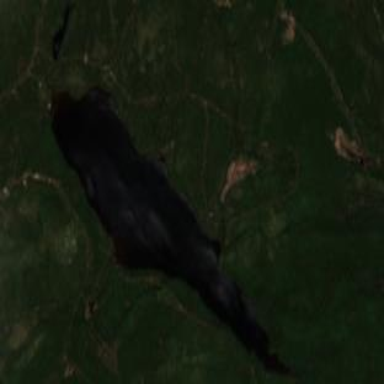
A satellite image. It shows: Serene lake.